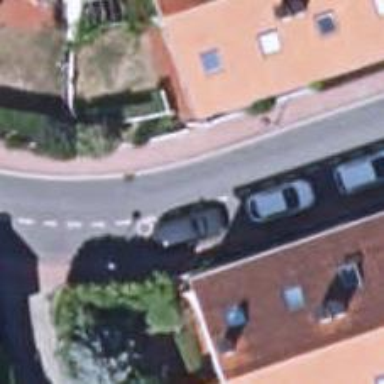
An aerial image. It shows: Residential road with asphalt surface. There are sidewalks on both sides and parallel parking lanes on the right.